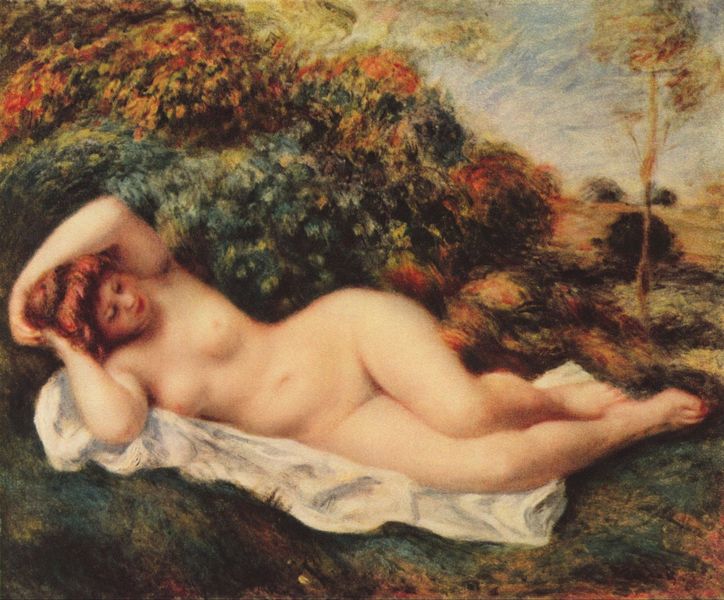
Titel: Badende, schlafend (Die Bäckerin)
Künstler: Pierre Auguste Renoir
Standort: Athen
Institution: Sammlung Niarchos
Schlagwörter: akt, baum, berg, blau, blätter, dunkel, fuß, gemälde, hand, haut, himmel, kopf, körper, laub, nackt, schatten, weiß, wolken, bäume, gelb, grün, impressionismus, landschaft, mädchen, ocker, äste, braun, brust, bunt, busen, frau, frisur, grau, haar, hell, licht, mund, nase, orange, pastell, renoir, schwarz, zeichnung, ölbild, blick, gras, park, rasen, rot, tuch, weg, wiese, wolke, malerei, jung, arm, arme, augen, gesicht, inkarnat, mensch, bild, hände, portrait, porträt, öl, baumstamm, erde, feld, gräser, hügel, natur, stamm, strauch, weide, busch, büsche, gebüsch, sonne, sträucher, boden, land, gold, haare, pose, stoff, decke, blatt, pflanze, pflanzen, lippen, schminke, schön, wald, beine, lächeln, taille, brüste, dutt, füße, leidenschaft, liegen, schlafend, farbe, hecke, tag, herbst, weib, weiblich, muse, stimmung, nabel, bauch, laken, nackte, bauchnabel, ellenbogen, erotik, knie, liegend, scham, schenkel, zehen, striche, hüften, umriß, ideal, draußen, jugend, becken, liegende, rote haare, üppig, hüfte, achsel, nymphe, malerie, hain, sinnlich, venus, nact, rundungen, lagern, harre, nagellack, amr, augen geschlossen, impessionismus, weißes tuch, achselhaare, badelaken, fleder, minnni, spoe, weblich, bläätter